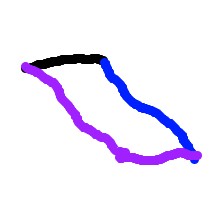
Shape: parallelogram